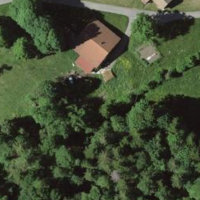
EUNIS habitat code: 41
Species observed at this site:
Ficaria verna